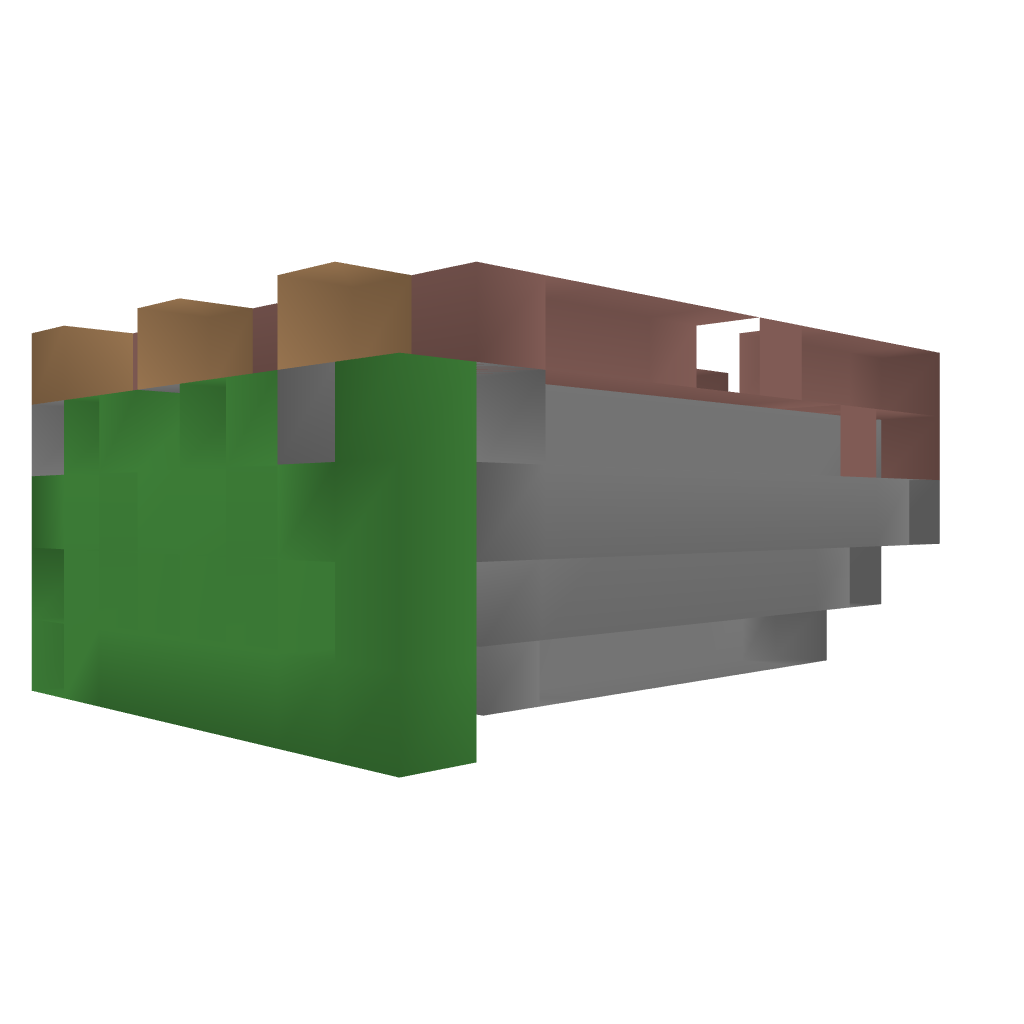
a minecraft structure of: Ancient Walkway(Corner With Sewer) bad low quality